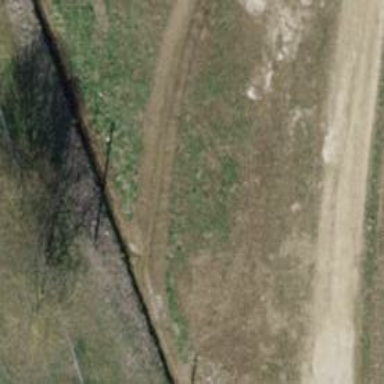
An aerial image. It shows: Ditch in the surroundings.